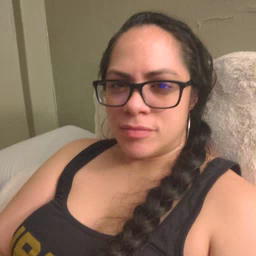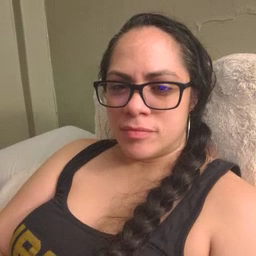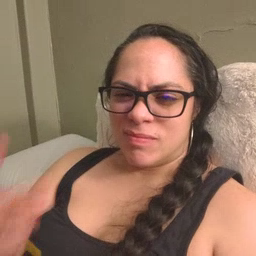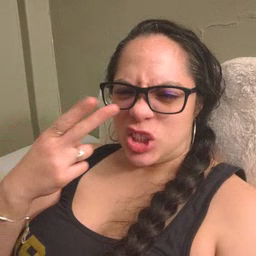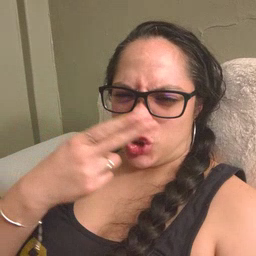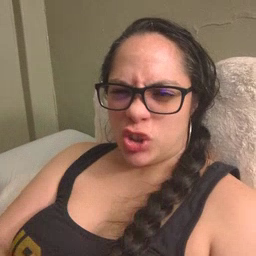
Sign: scissors